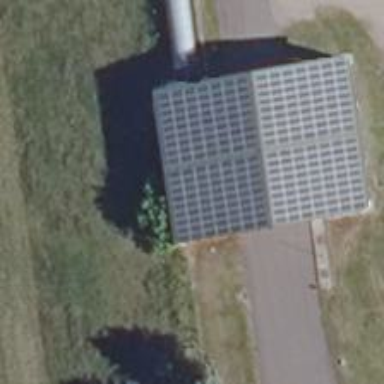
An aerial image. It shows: Solar photovoltaic panel generating electricity. It is small installation located on building.